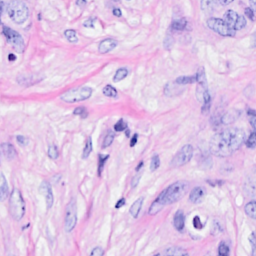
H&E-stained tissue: Breast